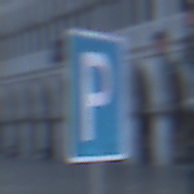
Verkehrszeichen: Parken
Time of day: Dawn
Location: Outdoor (Urban)
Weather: Clear
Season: NotSpecified
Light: Natural